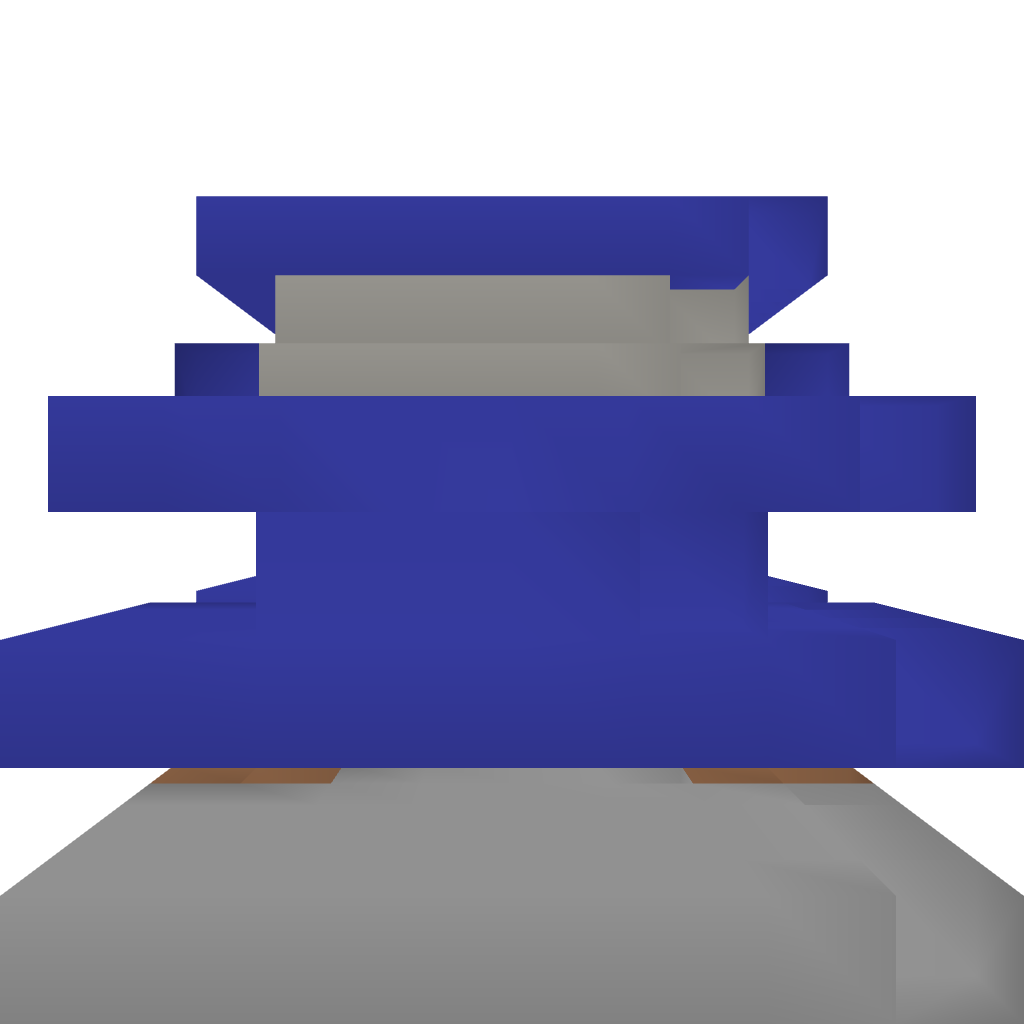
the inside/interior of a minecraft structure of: Car House